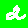
Digit: 2